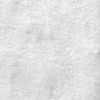
Label: not_dusty